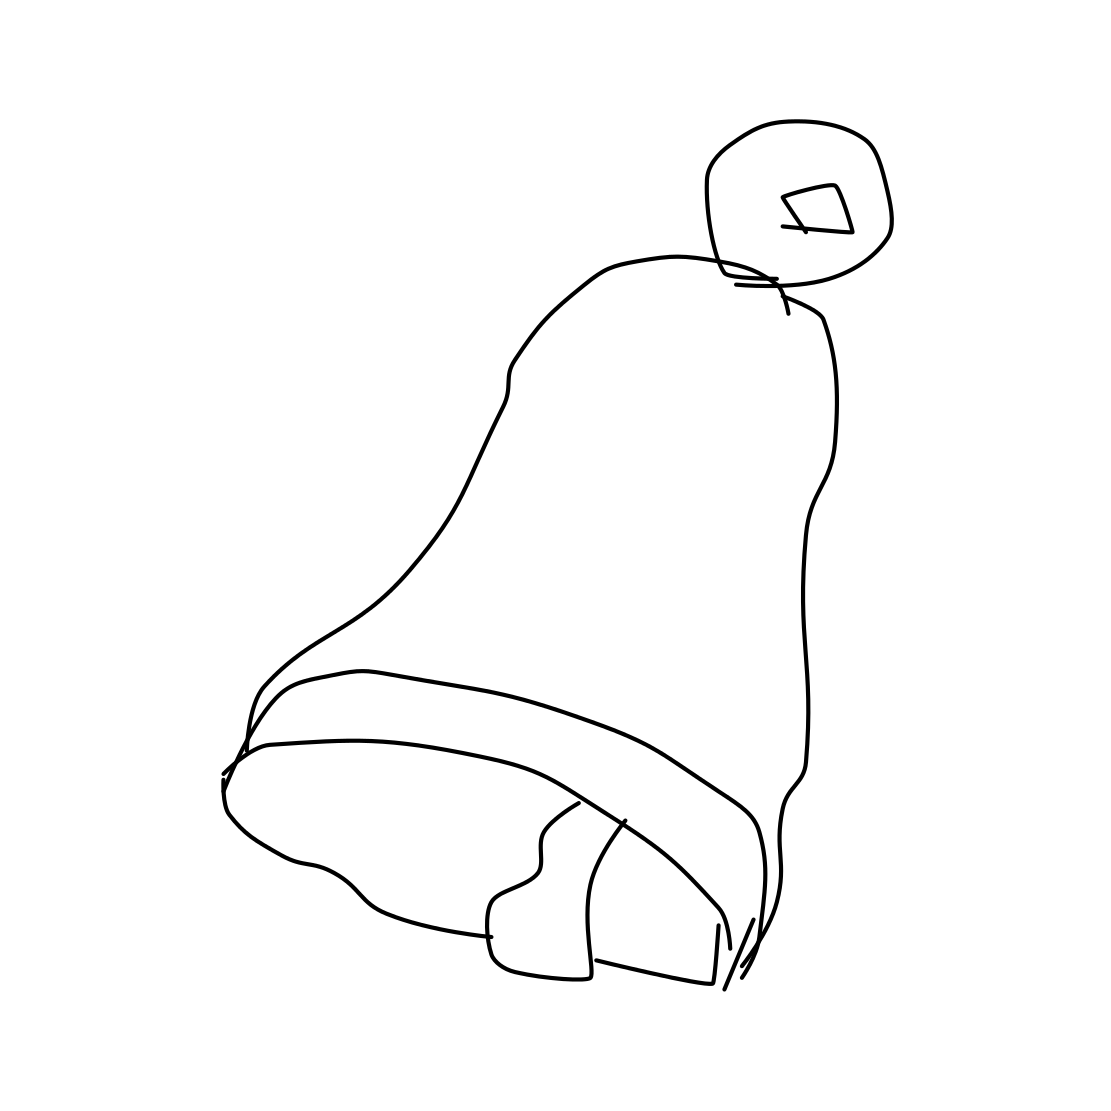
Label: bell